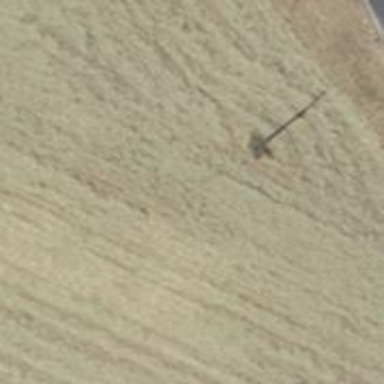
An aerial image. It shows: Power pole.